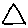
Label: triangle